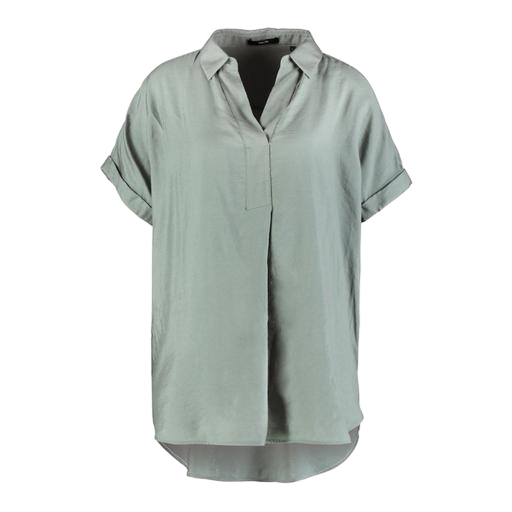
longline shirt, relaxed shirt, oversized shirt, white background